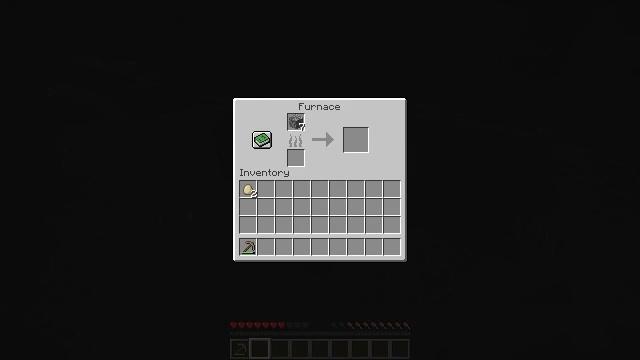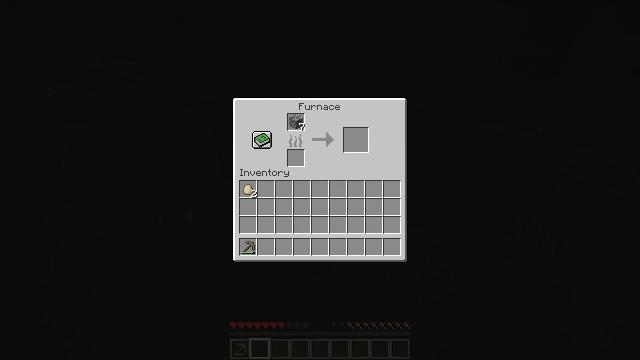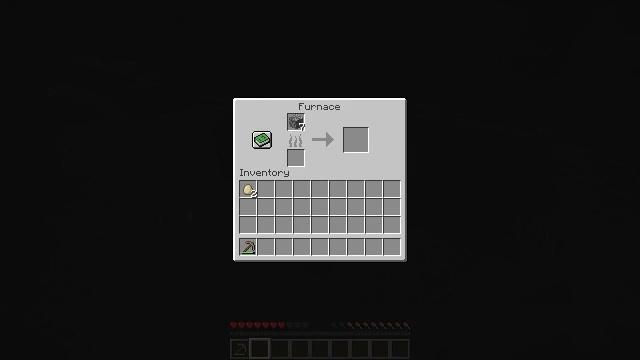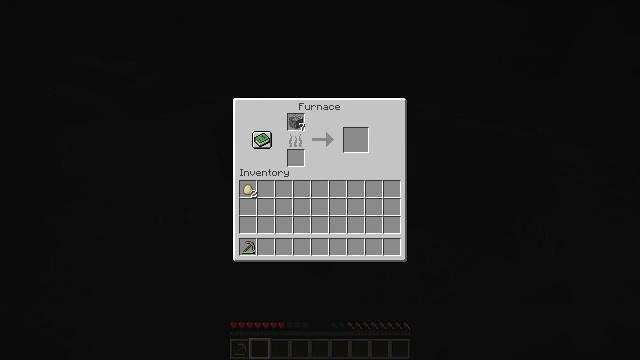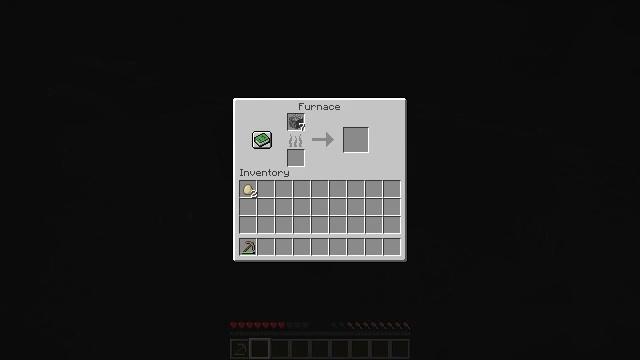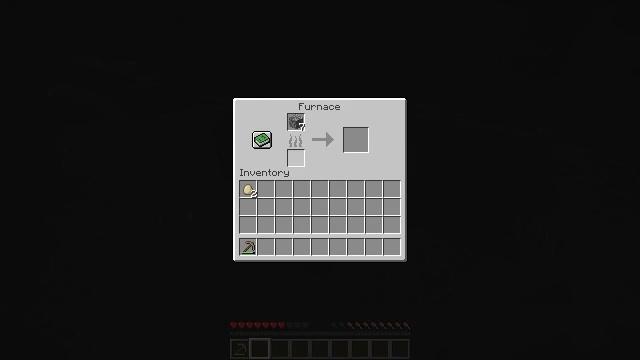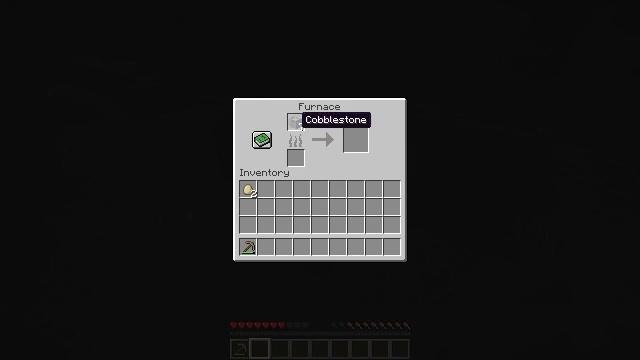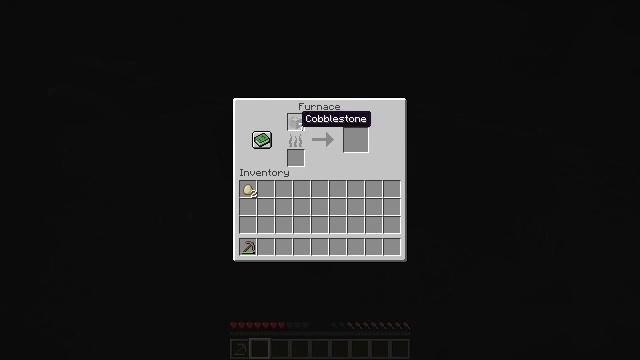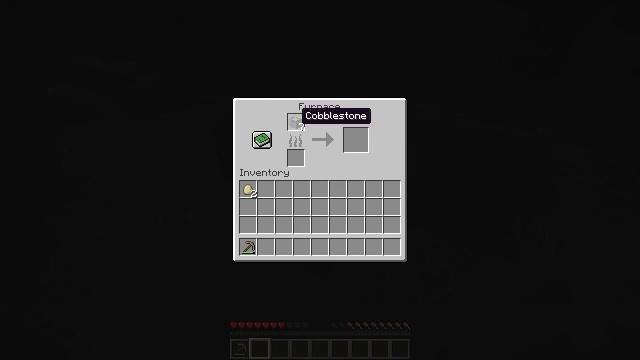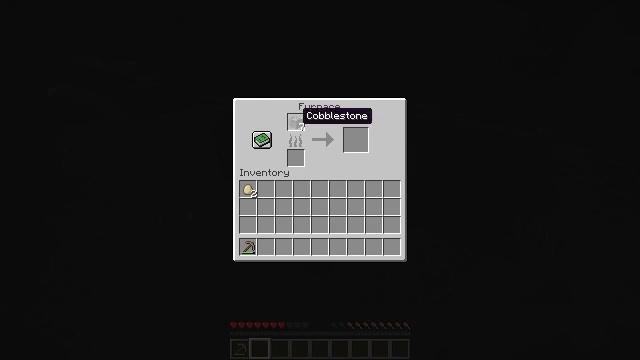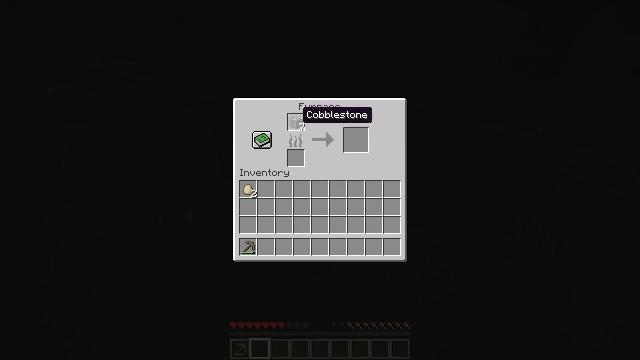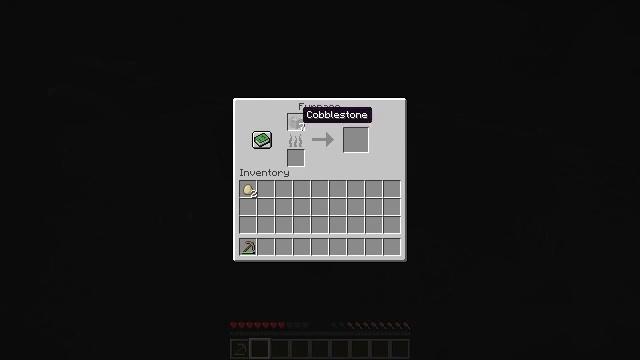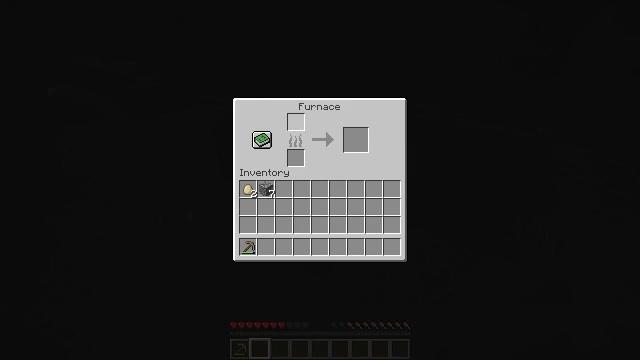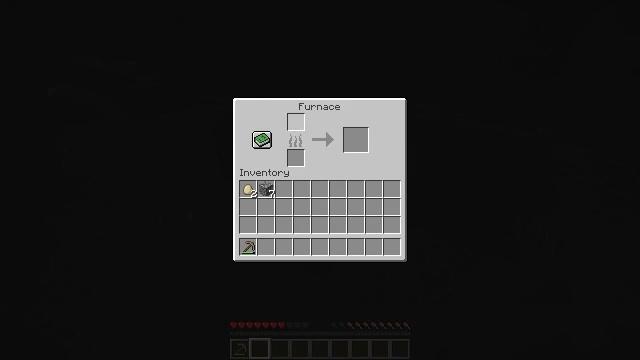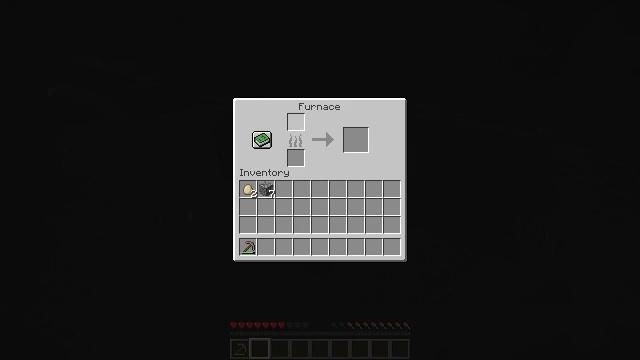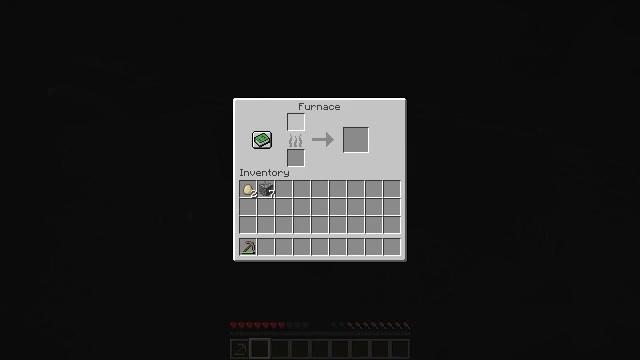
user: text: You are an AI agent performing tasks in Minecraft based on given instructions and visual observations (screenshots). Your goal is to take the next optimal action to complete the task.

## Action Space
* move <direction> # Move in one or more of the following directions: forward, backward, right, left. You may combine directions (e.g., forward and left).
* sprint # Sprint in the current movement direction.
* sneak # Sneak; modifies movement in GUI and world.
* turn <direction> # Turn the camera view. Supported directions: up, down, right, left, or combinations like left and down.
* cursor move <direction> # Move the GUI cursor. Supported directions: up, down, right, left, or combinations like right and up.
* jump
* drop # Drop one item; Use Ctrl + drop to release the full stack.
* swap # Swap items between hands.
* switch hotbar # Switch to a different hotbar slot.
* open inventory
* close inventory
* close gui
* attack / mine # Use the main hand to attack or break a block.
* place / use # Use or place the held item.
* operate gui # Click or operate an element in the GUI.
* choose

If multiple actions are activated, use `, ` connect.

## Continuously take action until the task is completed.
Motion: motion action
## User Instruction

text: Collect dark oak planks from a structure.
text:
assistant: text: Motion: sneak
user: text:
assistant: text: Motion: sneak
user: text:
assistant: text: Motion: sneak
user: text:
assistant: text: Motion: sneak
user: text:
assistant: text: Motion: cursor move up
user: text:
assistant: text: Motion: cursor move up
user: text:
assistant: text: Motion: no_op
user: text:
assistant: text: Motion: no_op
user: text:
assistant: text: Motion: sneak
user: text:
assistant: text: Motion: sneak
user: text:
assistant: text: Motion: sneak
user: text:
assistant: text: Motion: sneak, operate gui
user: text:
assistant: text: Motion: sneak, operate gui
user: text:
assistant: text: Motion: sneak, operate gui
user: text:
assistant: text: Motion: sneak
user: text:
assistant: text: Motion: sneak
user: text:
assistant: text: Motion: sneak
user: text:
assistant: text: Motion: no_op
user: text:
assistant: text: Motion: close gui
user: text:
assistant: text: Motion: turn left and down, open inventory
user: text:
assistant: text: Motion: turn left and down
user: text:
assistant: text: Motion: no_op
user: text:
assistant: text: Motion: no_op
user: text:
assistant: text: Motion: no_op
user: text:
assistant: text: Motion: turn left
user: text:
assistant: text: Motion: turn left
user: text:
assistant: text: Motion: turn left
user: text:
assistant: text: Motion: turn left and up
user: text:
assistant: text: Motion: turn left and up
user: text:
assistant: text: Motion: turn left and up